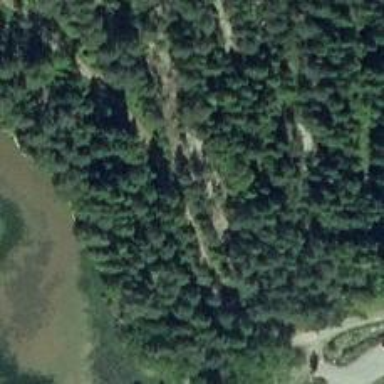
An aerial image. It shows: Cliff in nature.